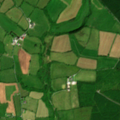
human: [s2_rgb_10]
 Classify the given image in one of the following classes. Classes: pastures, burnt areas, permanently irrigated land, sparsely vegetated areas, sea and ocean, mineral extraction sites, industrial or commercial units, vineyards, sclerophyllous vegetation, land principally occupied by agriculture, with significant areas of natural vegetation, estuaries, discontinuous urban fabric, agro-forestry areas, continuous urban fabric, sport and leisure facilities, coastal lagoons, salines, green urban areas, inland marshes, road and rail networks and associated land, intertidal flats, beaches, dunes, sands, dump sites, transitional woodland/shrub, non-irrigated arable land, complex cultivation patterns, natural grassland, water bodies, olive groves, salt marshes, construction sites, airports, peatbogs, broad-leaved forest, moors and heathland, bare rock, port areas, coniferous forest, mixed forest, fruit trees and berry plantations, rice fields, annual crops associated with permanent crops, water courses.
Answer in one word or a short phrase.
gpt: pastures, coniferous forest